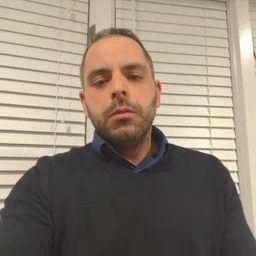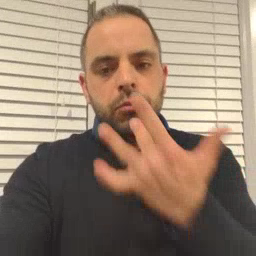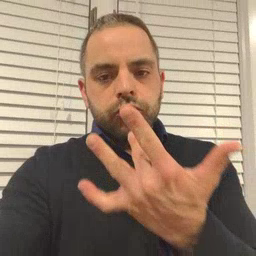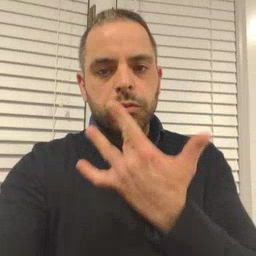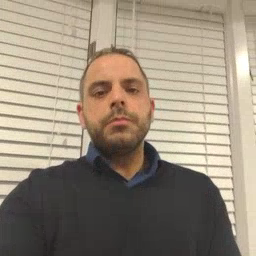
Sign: taste